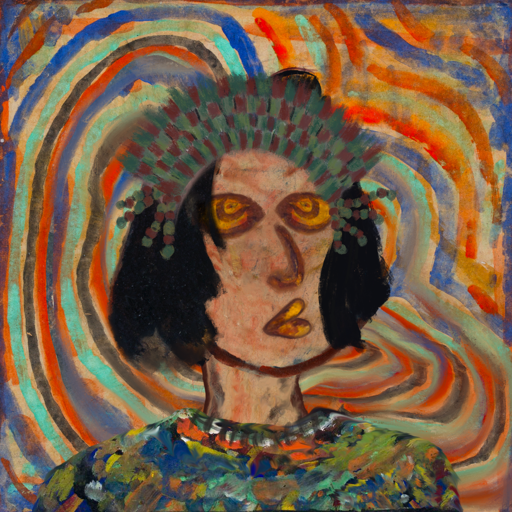
Background: Sisters, Head And Neck Side: Orphan, Face Side: Comrade, Bust: An_Impression, Hair Side: Mosgoul, Head Accessory: After_Raid_Crown, Second Necklace: Blank, Necklace: In_The_Sun, Baby: Blank